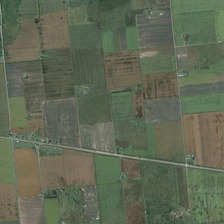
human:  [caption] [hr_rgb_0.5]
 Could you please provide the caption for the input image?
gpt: many pieces of farmlands are together .

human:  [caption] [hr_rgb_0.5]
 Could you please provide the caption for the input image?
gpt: many pieces of farmlands are together .

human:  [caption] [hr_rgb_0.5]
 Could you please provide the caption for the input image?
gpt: many pieces of farmlands are together .

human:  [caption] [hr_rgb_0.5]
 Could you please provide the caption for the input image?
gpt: many pieces of farmlands are together .

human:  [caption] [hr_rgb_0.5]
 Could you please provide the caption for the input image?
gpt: many pieces of farmlands are together .